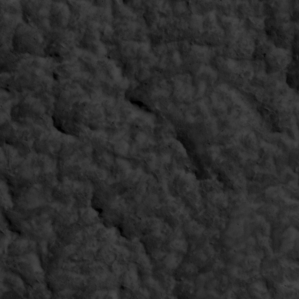
Label: non_frost